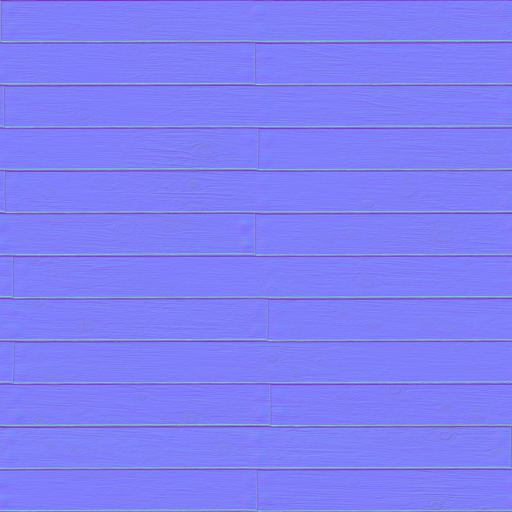
planks